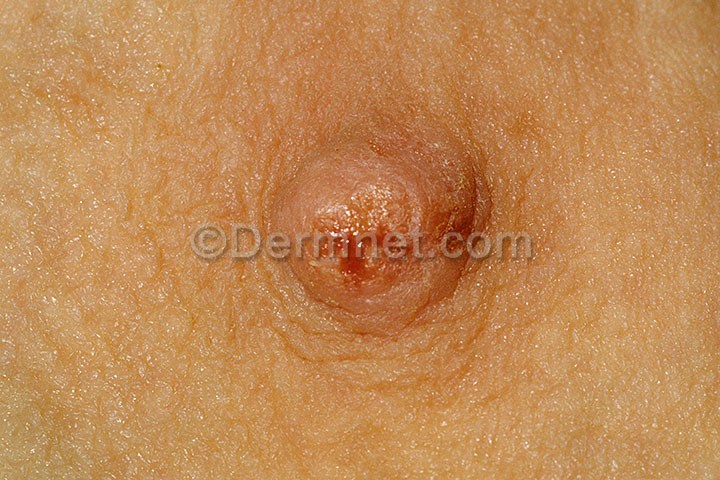
Disease: Actinic Keratosis Basal Cell Carcinoma and other Malignant Lesions